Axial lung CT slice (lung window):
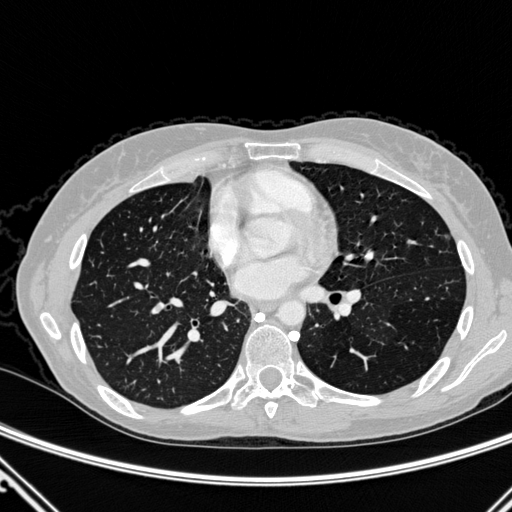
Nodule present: no